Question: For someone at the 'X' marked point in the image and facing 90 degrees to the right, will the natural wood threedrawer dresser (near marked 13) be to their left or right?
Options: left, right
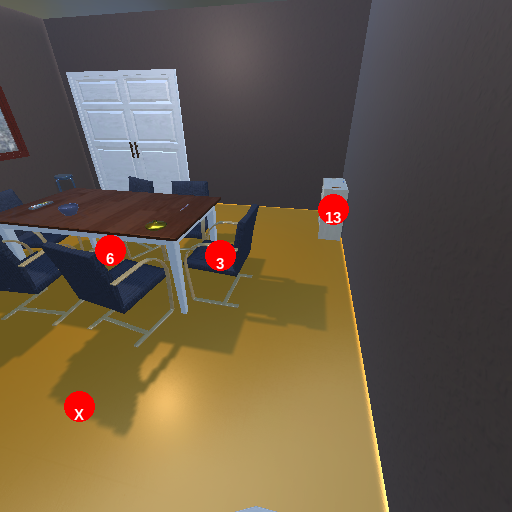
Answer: left